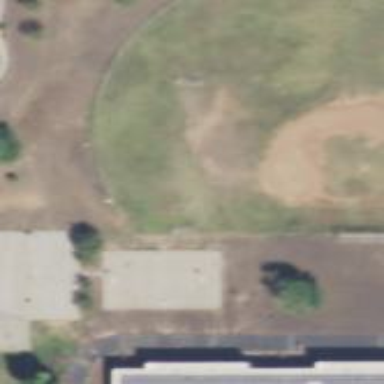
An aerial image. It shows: Baseball pitch for leisure land activities.